Question: I have a table layout (code below), but I have am having a bit of a problem with the width of the cells. The picture below shows the problem. There should be a white border on the right hand side of the screen. I also want the text "Auditorium" to wrap onto a new line (I would prefer that "13th -" get put onto the new line instead, I don't want to put
in there because then it would mean it goes onto a new line at that point on bigger screens/landscape view).
How can I fix those two problems?

'''
<?xml version="1.0" encoding="utf-8"?>
<ScrollView xmlns:android="http://schemas.android.com/apk/res/android"
android:layout_width="fill_parent"
android:layout_height="fill_parent"
android:background="#013567" >
<TableLayout
android:layout_width="match_parent"
android:layout_height="wrap_content"
android:shrinkColumns="*"
android:stretchColumns="*" >
<TableRow
android:layout_width="match_parent"
android:layout_height="wrap_content" >
<TextView
android:layout_width="match_parent"
android:layout_height="match_parent"
android:background="@drawable/textlines"
android:gravity="center"
android:text="@string/meeting_5"
android:textColor="#fff" >
</TextView>
<TextView
android:layout_width="match_parent"
android:layout_height="match_parent"
android:background="@drawable/textlines"
android:gravity="center"
android:text="@string/meeting_5_date"
android:textColor="#fff" >
</TextView>
<TextView
android:layout_width="match_parent"
android:layout_height="match_parent"
android:background="@drawable/textlines"
android:gravity="center"
android:text="@string/meeting_5_location"
android:textColor="#fff" >
</TextView>
</TableRow>
<TableRow
android:layout_width="match_parent"
android:layout_height="wrap_content" >
<TextView
android:layout_width="match_parent"
android:layout_height="match_parent"
android:background="@drawable/textlines"
android:gravity="center"
android:text="@string/AGM"
android:textColor="#fff" >
</TextView>
<TextView
android:layout_width="match_parent"
android:layout_height="match_parent"
android:background="@drawable/textlines"
android:gravity="center"
android:text="@string/AGM_date"
android:textColor="#fff" >
</TextView>
<TextView
android:layout_width="match_parent"
android:layout_height="match_parent"
android:background="@drawable/textlines"
android:gravity="center"
android:text="@string/AGM_location"
android:textColor="#fff" >
</TextView>
</TableRow>
</TableLayout>
'''
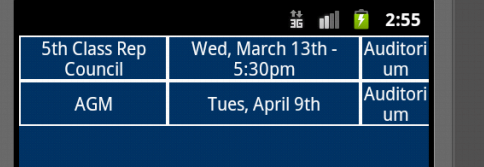
Answer: just use this code in your xml file
'''
<TableLayout
android:layout_width="match_parent"
android:layout_height="wrap_content"
android:shrinkColumns="*"
android:stretchColumns="*"
android:layout_margin="2dp"
android:layout_gravity="center_horizontal">
<TableRow
android:layout_width="match_parent"
android:layout_height="wrap_content" >
<TextView
android:layout_width="match_parent"
android:layout_height="match_parent"
android:background="@drawable/textlines"
android:gravity="center"
android:text="meeting_5"
android:textColor="#fff" >
</TextView>
<TextView
android:layout_width="match_parent"
android:layout_height="match_parent"
android:background="@drawable/textlines"
android:gravity="center"
android:text="meeting_5_date"
android:textColor="#fff" >
</TextView>
<TextView
android:layout_width="match_parent"
android:layout_height="match_parent"
android:background="@drawable/textlines"
android:gravity="center"
android:text="meeting_5_location"
android:textColor="#fff" >
</TextView>
</TableRow>
<TableRow
android:layout_width="match_parent"
android:layout_height="wrap_content" >
<TextView
android:layout_width="match_parent"
android:layout_height="match_parent"
android:background="@drawable/textlines"
android:gravity="center"
android:text="AGM"
android:textColor="#fff" >
</TextView>
<TextView
android:layout_width="match_parent"
android:layout_height="match_parent"
android:background="@drawable/textlines"
android:gravity="center"
android:text="AGM_date"
android:textColor="#fff" >
</TextView>
<TextView
android:layout_width="match_parent"
android:layout_height="match_parent"
android:background="@drawable/textlines"
android:gravity="center"
android:text="AGM_location"
android:textColor="#fff" >
</TextView>
</TableRow>
</TableLayout>
</ScrollView>
'''